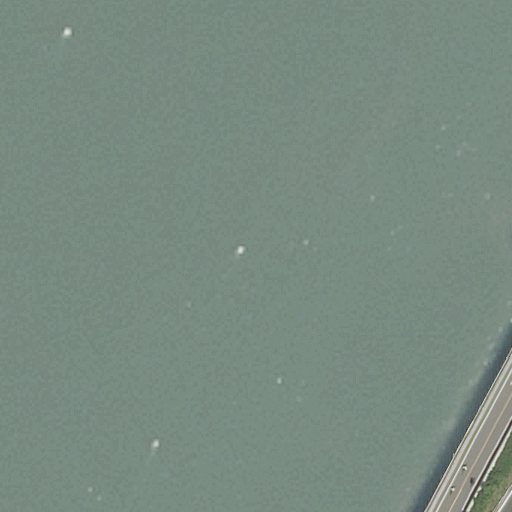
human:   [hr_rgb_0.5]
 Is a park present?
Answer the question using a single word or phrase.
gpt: yes

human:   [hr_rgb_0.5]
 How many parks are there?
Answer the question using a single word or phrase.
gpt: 1

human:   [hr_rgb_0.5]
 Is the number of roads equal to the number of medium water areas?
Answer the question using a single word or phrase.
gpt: no

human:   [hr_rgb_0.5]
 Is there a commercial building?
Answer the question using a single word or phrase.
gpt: no

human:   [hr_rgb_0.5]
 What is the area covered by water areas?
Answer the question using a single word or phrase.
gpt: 10277m2

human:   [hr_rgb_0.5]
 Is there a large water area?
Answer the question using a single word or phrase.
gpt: yes

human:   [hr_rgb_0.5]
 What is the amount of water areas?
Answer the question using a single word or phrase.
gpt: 1

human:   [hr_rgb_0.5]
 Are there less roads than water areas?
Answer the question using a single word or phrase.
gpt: no

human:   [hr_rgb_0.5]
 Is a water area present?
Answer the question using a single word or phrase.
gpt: yes

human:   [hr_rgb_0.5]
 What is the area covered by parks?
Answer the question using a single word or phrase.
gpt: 421m2

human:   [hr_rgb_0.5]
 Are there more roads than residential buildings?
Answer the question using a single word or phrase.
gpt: yes

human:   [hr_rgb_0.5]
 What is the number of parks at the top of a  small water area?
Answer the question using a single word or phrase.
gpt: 0

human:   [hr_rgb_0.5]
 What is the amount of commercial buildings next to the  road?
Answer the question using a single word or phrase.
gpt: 0

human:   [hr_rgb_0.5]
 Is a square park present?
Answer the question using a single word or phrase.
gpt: no

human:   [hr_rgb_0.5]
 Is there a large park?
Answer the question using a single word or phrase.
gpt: no

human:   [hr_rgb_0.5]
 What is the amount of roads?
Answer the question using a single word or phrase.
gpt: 1

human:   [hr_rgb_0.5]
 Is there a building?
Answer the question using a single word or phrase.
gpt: no

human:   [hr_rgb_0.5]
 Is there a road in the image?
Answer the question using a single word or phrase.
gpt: yes

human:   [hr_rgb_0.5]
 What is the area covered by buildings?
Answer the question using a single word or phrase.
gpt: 0m2

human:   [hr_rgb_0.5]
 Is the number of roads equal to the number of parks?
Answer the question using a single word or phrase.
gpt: yes

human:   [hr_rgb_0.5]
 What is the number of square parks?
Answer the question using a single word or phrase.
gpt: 0

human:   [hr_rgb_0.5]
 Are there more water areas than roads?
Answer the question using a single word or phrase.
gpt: no

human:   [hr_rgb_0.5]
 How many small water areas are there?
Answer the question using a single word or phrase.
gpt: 0

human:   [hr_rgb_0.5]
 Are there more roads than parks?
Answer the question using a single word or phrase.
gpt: no

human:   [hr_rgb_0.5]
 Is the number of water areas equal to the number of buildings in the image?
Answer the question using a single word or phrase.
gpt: no

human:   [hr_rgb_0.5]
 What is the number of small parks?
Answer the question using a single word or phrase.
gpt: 0

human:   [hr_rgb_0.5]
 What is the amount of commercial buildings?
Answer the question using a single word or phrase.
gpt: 0

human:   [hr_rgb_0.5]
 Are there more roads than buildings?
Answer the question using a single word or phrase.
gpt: yes

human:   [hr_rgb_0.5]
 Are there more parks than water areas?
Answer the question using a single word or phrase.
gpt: no

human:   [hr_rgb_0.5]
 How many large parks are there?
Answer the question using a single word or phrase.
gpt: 0

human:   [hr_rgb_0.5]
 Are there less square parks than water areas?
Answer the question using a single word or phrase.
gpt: yes

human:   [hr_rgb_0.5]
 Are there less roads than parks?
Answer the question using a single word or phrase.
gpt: no

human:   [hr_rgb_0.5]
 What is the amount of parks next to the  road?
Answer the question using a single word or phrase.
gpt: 1

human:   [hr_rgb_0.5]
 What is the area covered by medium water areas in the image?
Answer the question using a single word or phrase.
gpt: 0m2

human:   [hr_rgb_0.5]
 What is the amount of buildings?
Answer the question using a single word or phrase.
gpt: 0

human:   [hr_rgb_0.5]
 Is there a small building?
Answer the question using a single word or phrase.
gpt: no

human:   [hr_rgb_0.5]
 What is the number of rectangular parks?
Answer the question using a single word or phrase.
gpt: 1

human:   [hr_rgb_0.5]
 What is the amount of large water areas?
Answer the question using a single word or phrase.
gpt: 1

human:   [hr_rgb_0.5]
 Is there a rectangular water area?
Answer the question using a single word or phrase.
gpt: yes

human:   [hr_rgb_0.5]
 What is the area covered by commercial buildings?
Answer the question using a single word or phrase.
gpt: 0m2

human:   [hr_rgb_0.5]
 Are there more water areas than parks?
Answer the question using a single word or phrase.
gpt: no

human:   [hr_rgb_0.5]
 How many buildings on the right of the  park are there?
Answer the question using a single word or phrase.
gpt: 0

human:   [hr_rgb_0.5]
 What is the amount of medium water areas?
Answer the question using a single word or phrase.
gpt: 0

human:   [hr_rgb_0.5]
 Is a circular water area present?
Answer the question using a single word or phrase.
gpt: no

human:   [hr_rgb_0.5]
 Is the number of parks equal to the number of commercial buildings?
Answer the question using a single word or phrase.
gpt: no

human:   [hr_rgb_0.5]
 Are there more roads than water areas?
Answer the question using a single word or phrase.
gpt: no

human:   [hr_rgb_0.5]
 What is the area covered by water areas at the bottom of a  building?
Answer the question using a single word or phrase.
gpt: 0m2

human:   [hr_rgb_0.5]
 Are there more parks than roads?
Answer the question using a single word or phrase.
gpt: no

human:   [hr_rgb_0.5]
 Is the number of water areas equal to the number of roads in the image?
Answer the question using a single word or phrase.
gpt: yes

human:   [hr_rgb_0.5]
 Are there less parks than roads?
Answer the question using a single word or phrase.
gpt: no

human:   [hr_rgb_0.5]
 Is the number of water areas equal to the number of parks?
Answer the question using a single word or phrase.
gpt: yes

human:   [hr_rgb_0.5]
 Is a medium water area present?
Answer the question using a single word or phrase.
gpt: no

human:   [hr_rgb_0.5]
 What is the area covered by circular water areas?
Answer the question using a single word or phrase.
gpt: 0m2

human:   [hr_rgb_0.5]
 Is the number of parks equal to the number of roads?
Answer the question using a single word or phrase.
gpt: yes

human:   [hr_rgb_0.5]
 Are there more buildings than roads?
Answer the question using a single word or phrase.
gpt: no

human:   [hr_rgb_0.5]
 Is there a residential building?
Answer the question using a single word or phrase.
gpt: no

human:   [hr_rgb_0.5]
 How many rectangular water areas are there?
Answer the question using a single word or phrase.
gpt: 1

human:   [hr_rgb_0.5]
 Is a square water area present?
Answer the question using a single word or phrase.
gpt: no

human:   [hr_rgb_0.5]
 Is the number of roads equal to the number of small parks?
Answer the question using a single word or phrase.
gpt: no

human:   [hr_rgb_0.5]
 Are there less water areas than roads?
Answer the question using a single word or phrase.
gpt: no

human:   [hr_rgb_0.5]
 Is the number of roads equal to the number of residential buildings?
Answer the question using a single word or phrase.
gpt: no

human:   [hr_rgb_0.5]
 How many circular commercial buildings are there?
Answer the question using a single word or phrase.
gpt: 0

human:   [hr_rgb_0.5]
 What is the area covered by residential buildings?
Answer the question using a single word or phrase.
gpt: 0m2

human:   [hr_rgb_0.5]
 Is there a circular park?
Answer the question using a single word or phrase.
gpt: no